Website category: university
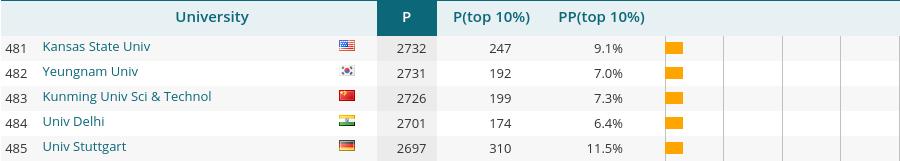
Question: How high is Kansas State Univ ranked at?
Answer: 481

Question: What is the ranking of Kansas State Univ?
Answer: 481

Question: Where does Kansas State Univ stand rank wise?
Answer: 481

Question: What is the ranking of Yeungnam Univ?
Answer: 482

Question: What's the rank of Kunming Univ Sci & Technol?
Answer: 483

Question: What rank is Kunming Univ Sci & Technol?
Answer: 483

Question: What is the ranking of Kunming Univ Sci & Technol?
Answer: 483

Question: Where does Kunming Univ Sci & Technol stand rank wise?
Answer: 483

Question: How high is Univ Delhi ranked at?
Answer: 484

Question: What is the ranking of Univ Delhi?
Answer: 484

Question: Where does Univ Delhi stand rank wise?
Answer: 484

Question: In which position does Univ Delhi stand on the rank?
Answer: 484

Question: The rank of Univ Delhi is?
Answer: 484

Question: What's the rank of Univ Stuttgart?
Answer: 485

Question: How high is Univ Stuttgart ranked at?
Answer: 485

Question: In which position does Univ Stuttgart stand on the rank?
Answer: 485

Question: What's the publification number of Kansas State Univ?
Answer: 2732

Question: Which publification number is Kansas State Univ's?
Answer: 2732

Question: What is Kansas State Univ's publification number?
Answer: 2732

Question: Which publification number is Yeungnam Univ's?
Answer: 2731

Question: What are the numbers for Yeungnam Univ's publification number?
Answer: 2731

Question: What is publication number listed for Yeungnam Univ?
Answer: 2731

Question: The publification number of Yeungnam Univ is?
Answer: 2731

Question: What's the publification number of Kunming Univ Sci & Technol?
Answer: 2726

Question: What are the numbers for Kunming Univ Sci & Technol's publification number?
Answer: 2726

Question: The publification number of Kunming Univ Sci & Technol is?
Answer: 2726

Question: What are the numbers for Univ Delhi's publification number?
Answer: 2701

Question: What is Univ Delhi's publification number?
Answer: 2701

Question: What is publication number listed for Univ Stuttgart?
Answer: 2697

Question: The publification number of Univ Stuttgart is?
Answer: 2697

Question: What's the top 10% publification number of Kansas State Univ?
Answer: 247

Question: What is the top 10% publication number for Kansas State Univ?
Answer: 247

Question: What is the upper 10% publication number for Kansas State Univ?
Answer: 247

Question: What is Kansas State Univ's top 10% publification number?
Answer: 247

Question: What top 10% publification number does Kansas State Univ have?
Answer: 247

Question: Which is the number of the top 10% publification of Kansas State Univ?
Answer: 247

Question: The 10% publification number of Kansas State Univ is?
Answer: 247

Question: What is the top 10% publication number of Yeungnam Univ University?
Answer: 192

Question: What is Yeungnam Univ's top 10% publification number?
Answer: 192

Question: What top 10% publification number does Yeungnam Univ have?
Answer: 192

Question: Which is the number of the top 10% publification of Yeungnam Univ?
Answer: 192

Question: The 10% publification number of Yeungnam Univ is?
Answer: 192

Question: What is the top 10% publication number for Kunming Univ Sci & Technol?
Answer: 199

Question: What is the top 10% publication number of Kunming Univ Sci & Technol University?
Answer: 199

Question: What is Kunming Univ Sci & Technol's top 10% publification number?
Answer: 199

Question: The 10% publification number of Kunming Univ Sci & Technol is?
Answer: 199

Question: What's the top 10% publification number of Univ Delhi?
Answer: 174

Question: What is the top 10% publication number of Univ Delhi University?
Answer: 174

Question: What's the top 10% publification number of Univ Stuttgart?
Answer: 310

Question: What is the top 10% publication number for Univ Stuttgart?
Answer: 310

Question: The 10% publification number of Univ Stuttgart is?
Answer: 310

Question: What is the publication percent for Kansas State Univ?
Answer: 9.1%

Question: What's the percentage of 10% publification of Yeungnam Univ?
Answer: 7.0%

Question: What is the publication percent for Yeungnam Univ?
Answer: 7.0%

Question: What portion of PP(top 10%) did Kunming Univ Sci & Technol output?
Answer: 7.3%

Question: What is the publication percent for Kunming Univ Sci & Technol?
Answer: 7.3%

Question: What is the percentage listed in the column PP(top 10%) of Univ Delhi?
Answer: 6.4%

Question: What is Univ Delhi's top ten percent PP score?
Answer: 6.4%

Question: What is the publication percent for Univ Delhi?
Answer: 6.4%

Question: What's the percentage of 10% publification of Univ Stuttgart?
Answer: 11.5%

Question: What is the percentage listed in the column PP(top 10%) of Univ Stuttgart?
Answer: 11.5%

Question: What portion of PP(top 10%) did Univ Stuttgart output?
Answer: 11.5%

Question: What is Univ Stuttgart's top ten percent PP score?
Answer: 11.5%

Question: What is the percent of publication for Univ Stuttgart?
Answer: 11.5%